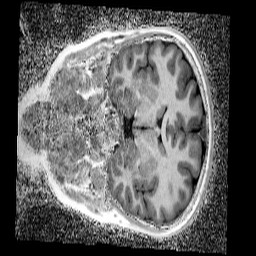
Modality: UNIT1_denoised
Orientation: coronal
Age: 10
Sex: female
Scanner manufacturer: siemens
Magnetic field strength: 3 T
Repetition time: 4 s
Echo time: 0.00299 s